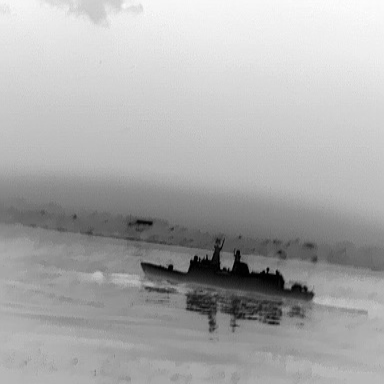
There is a warship in the infrared image.